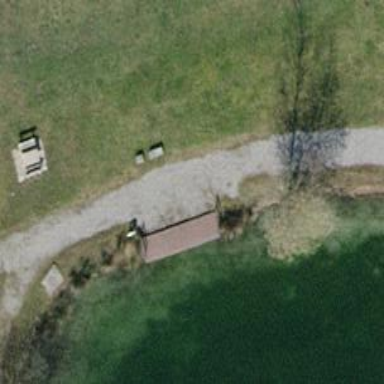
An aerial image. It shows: Concrete bench.